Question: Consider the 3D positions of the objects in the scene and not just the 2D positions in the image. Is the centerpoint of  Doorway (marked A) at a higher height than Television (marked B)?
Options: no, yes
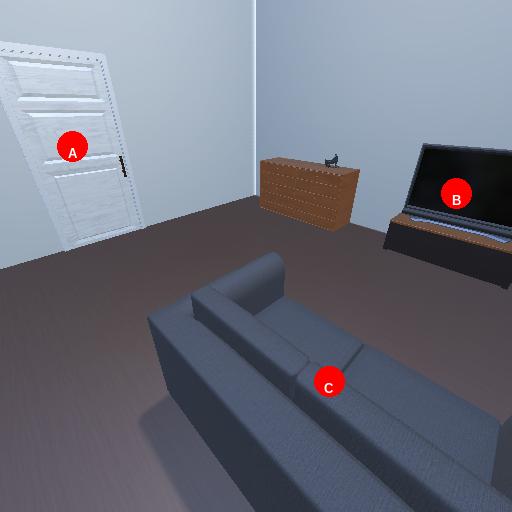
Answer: no